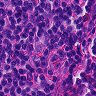
Metastatic tissue present: no